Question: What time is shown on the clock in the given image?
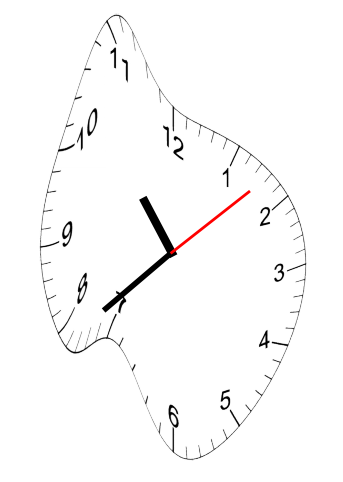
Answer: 10:38:08